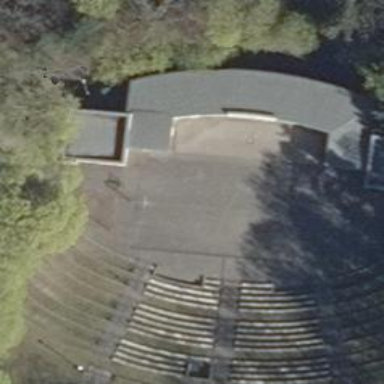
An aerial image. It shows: Theatre.